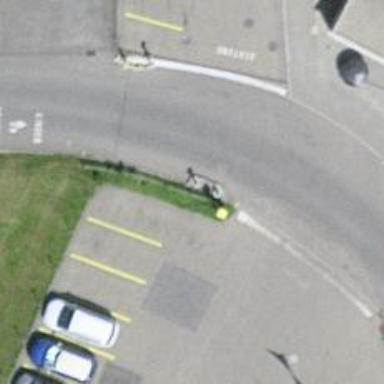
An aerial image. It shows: Post box.